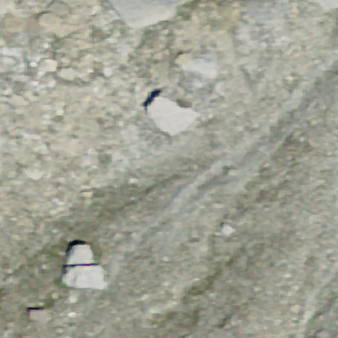
Label: other